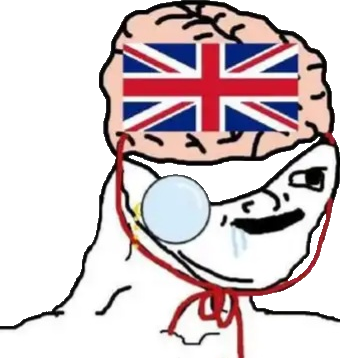
Label: 5_Brainlet